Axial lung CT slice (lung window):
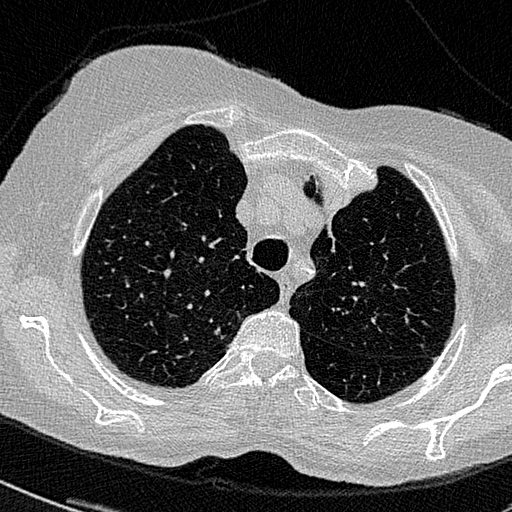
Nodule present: no